Field crop: maize
Growth stage: 2
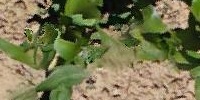
Species: maize